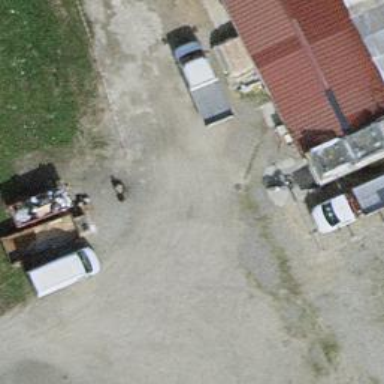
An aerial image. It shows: Unpaved driveway designed for service vehicles.